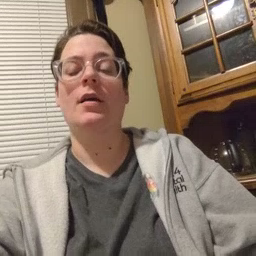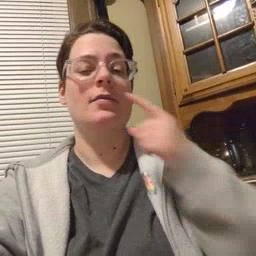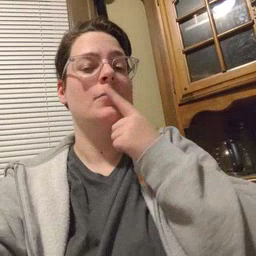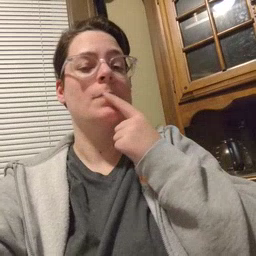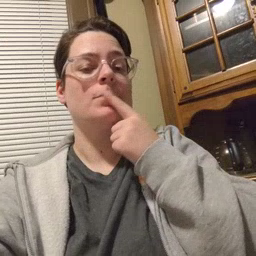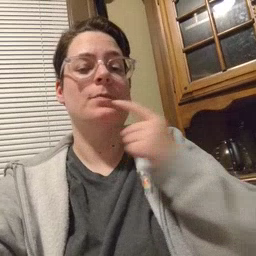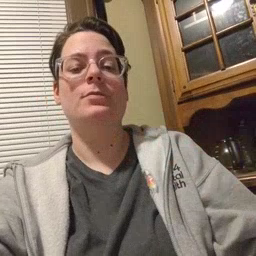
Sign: lips